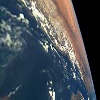
Label: water